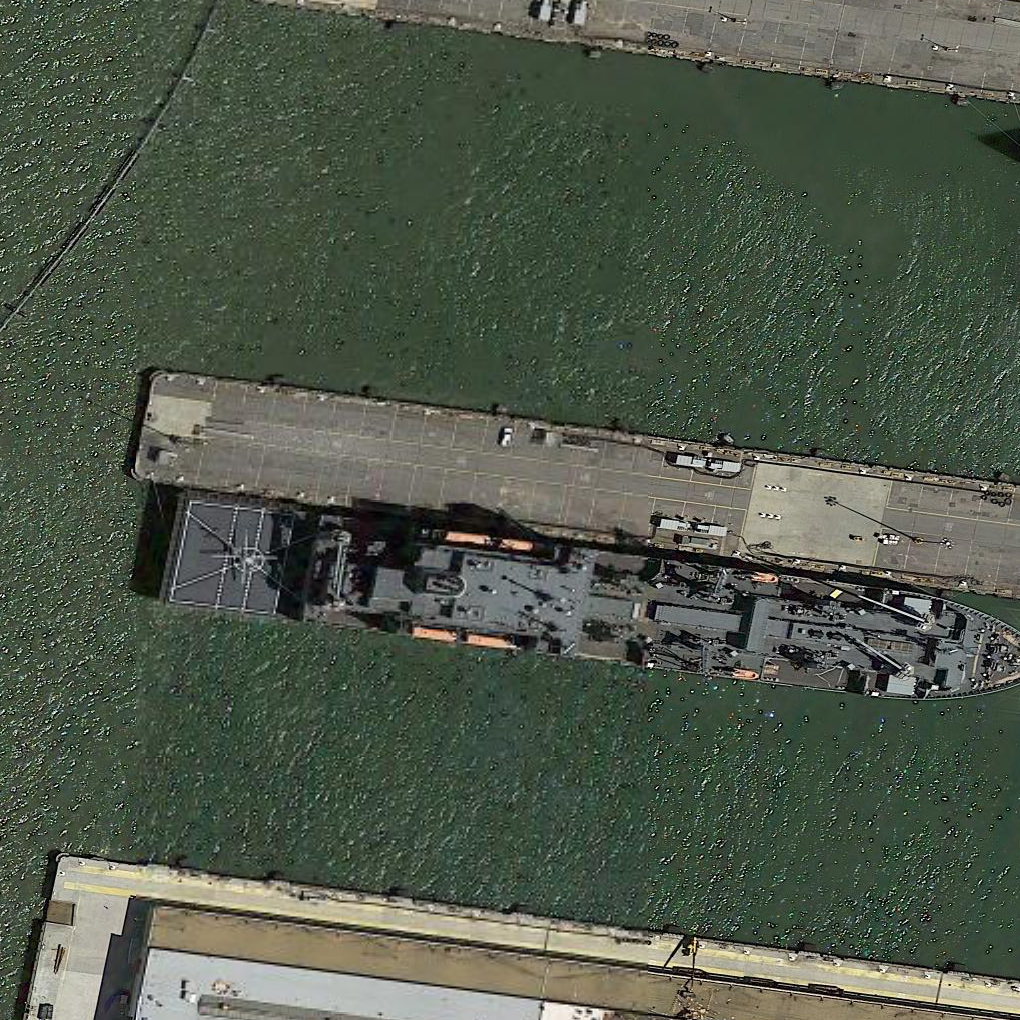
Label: Crane_ship